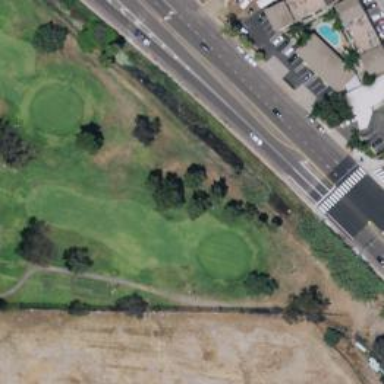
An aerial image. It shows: View of golf hole.